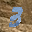
Label: 3